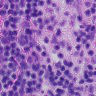
Metastatic tissue present: no